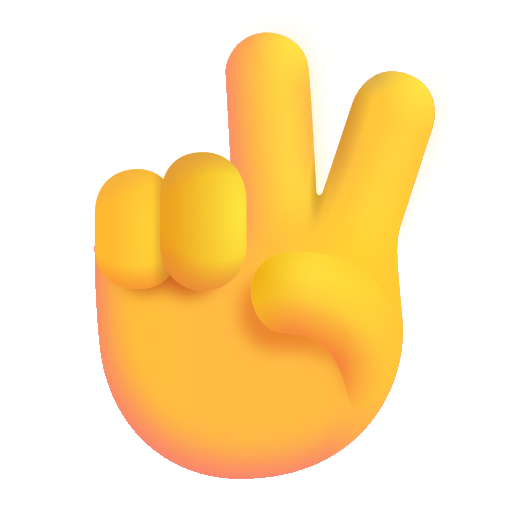
victory hand color default